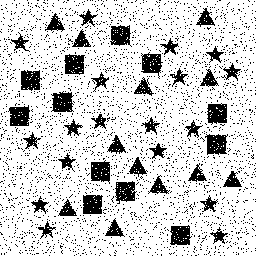
Squares: 12
Triangles: 12
Stars: 18
Total shapes: 42